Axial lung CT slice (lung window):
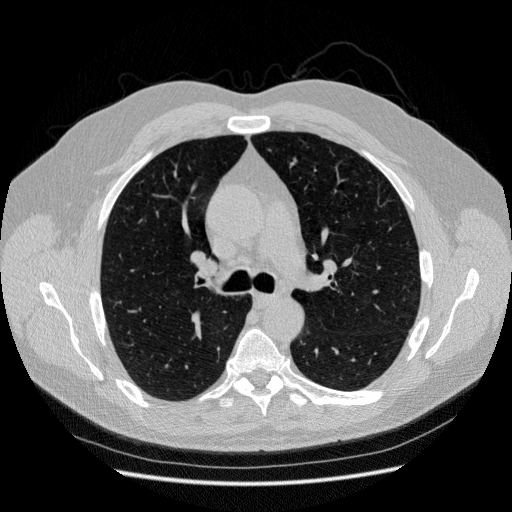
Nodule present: no